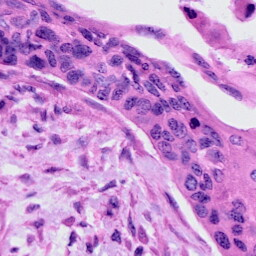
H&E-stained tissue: Cervix